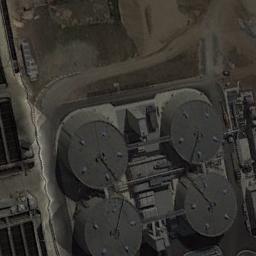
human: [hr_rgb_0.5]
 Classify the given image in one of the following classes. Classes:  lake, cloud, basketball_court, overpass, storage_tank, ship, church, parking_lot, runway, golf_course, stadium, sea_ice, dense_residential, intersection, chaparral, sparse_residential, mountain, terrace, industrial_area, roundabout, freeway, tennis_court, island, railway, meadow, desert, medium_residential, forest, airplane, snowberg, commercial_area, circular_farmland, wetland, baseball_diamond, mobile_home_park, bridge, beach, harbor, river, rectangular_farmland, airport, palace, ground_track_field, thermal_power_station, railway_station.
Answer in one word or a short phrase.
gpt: storage_tank